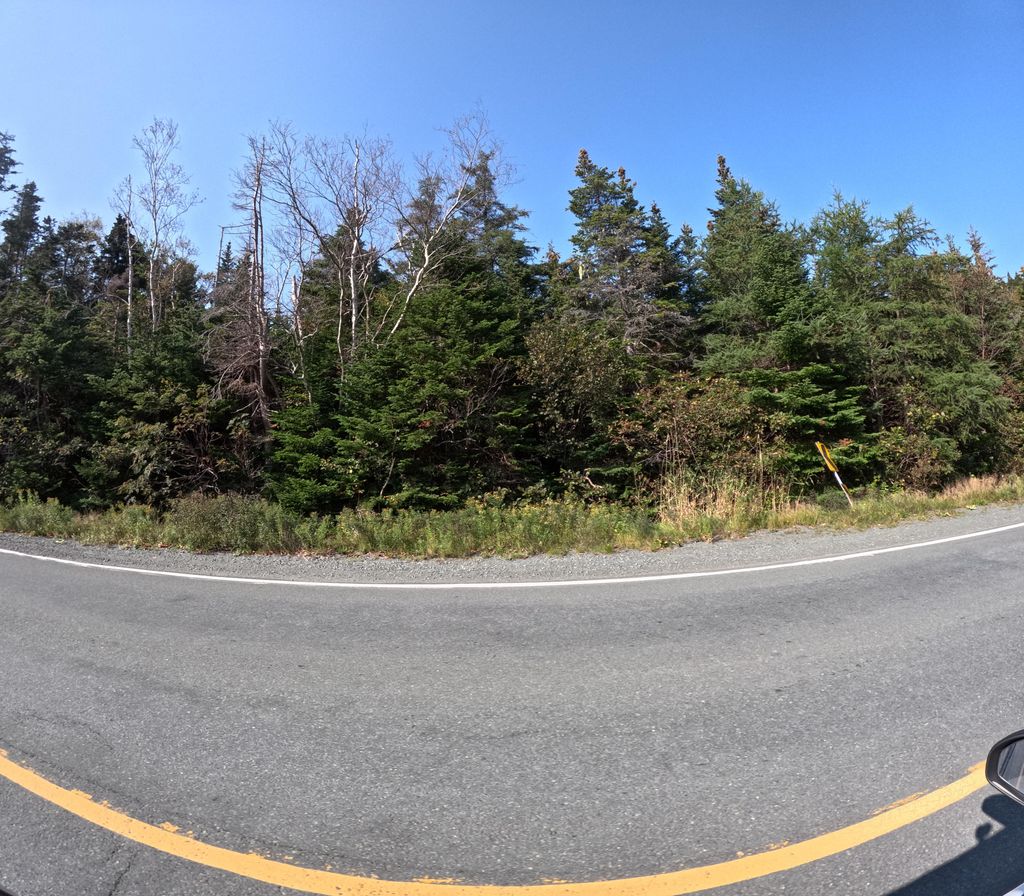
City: st_johns